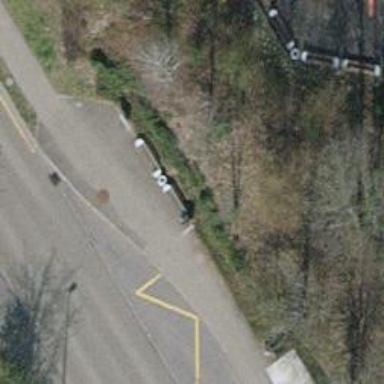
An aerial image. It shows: Post box is visible.